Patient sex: M
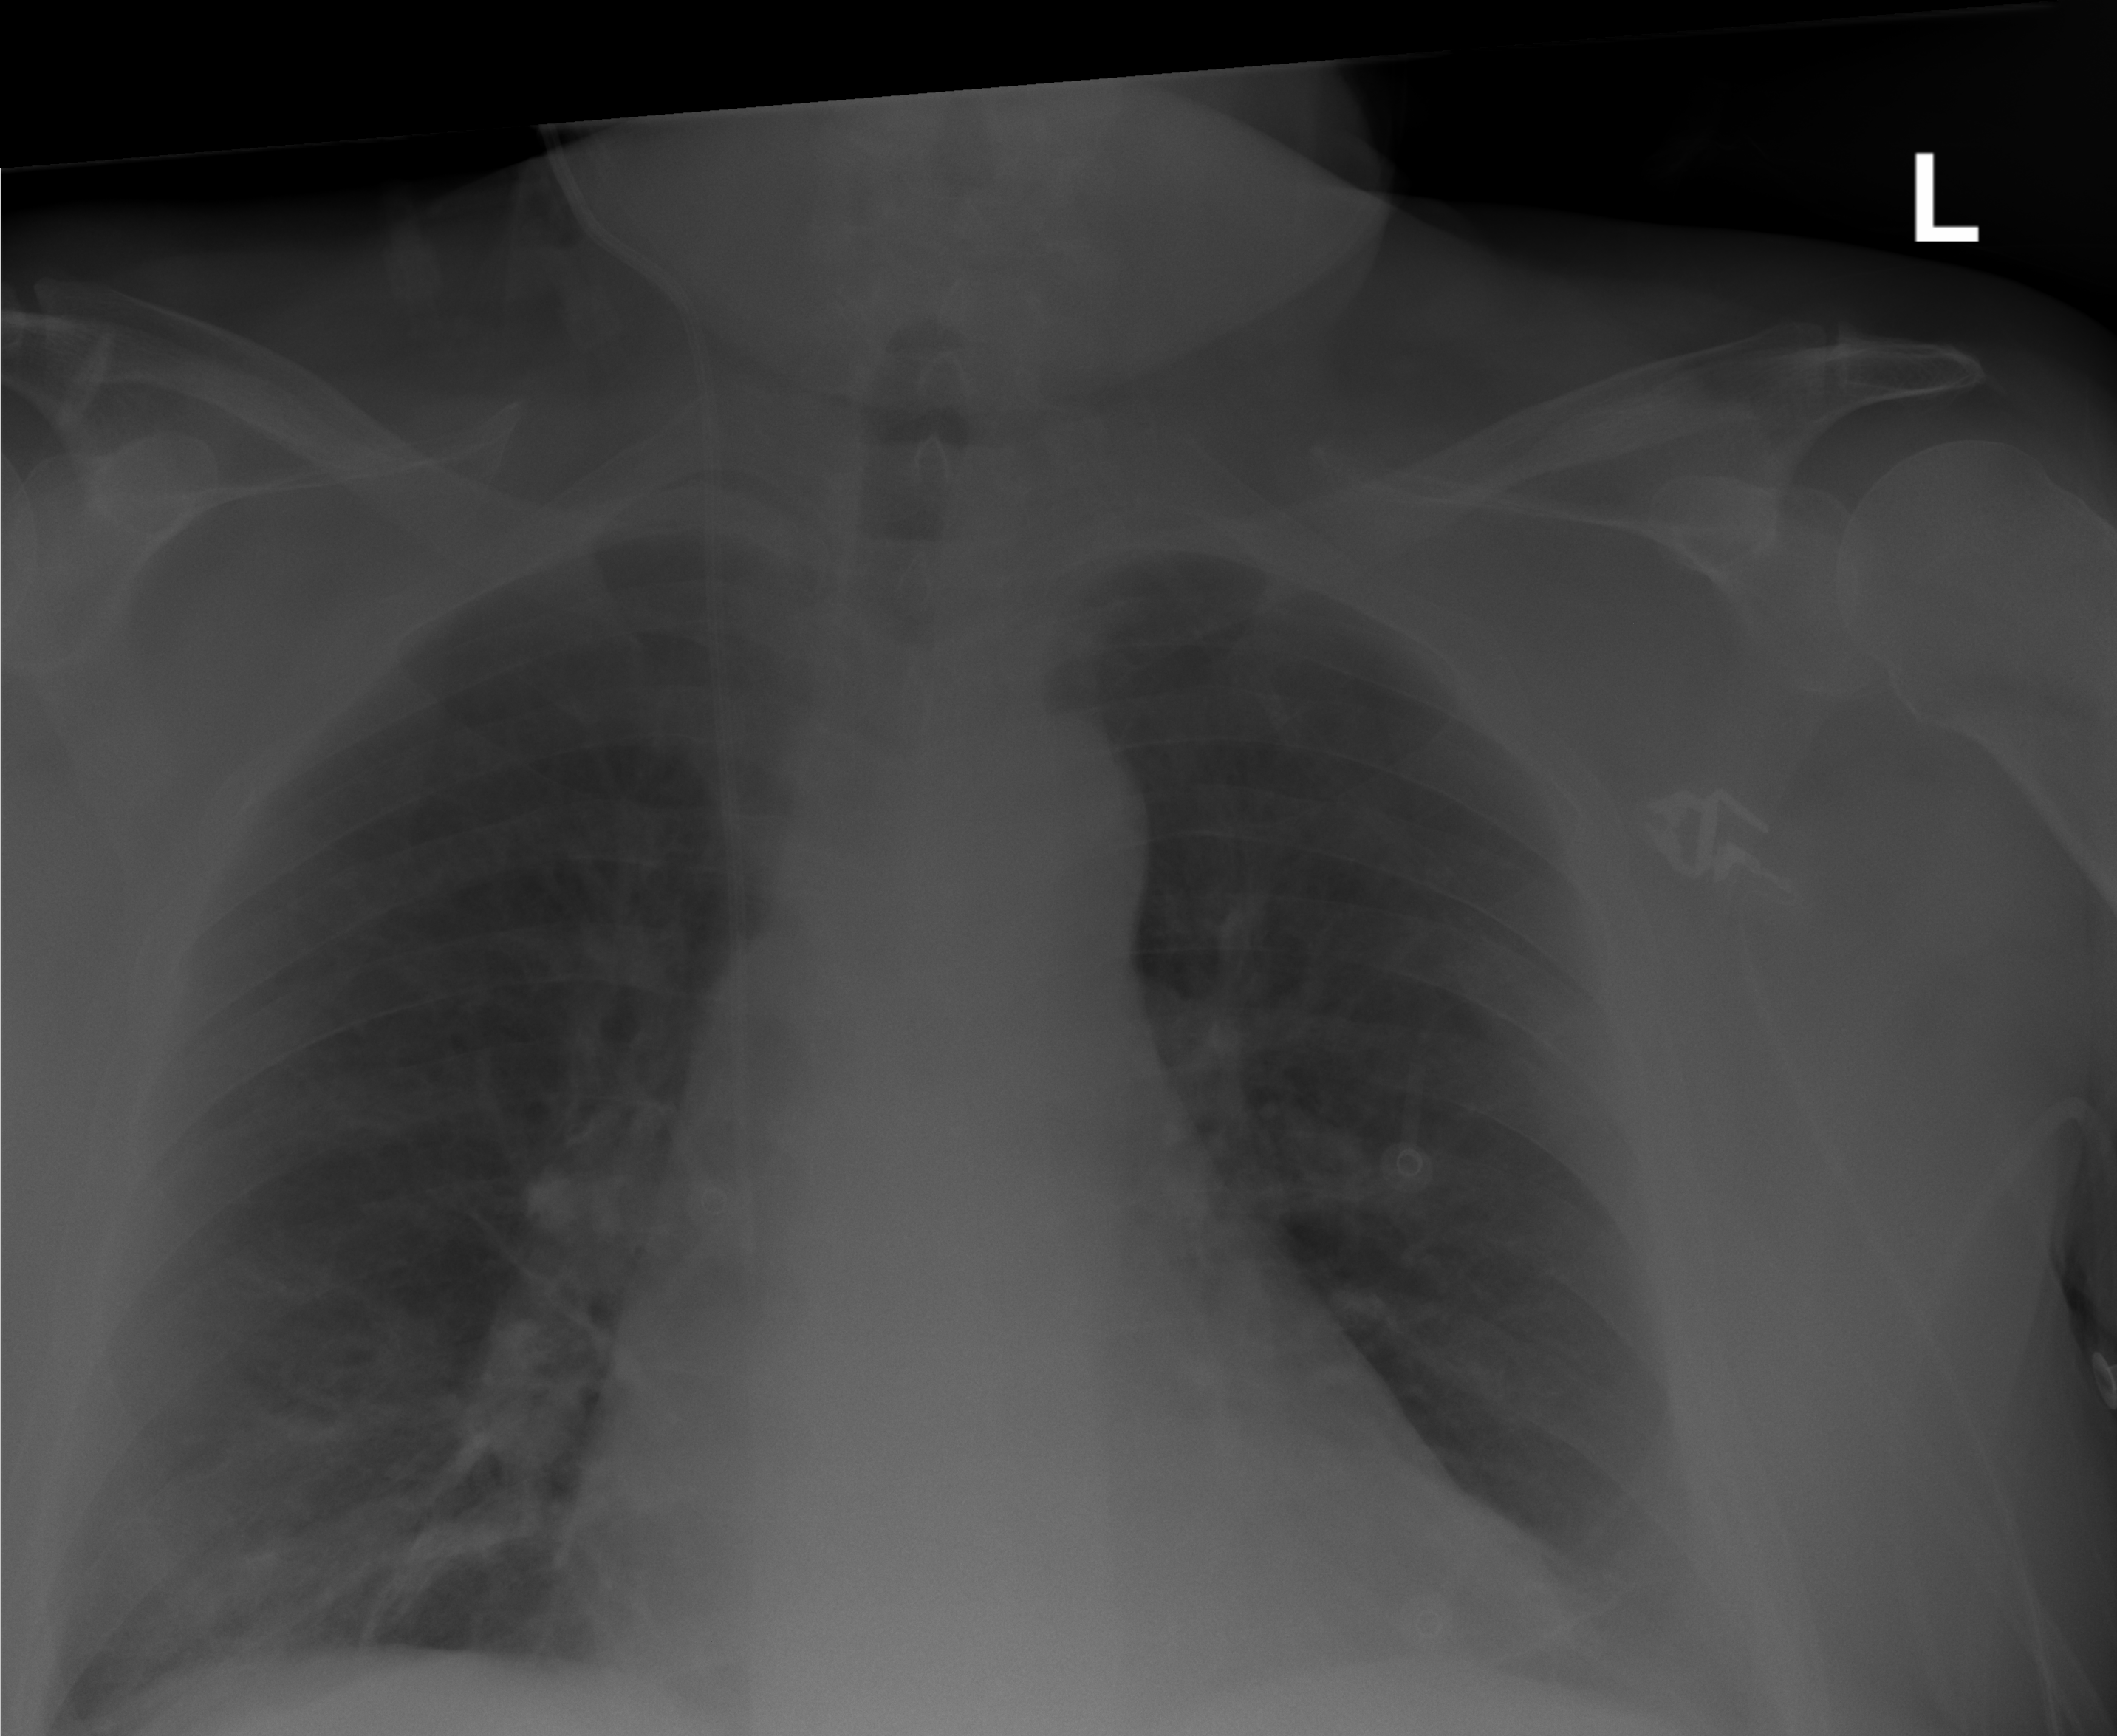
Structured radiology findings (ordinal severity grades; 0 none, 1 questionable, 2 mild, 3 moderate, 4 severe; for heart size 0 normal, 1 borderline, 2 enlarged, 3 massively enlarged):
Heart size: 3
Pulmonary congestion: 0
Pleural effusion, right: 0
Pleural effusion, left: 0
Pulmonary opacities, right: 1
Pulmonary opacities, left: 0
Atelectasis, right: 0
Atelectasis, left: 2